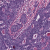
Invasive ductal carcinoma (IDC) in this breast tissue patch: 0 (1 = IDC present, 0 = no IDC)